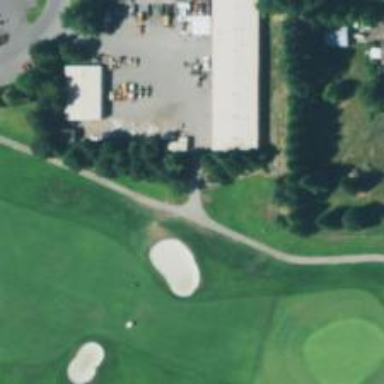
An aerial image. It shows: Service road used as golf cart path.